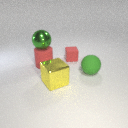
small red rubber cube to the left of large green rubber sphere